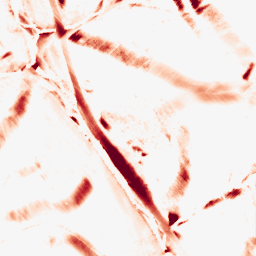
Category: morphological
Decomposition family: morphological_diamond
Decomposition parameters: operation: opening
radius: 15
Upsampling method: sinc_hamming
Upsampling parameters: scale: 2
kernel_size: 4
Upsampling scale: 2